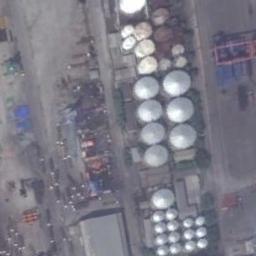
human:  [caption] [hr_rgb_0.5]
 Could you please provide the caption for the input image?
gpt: There are about ten storage tanks here .

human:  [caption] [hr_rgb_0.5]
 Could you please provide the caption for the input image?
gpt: There are several buildings beside the storage tanks .

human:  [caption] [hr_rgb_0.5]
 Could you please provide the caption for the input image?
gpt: There are many neatly arranged storage tanks and many cars in the factory .

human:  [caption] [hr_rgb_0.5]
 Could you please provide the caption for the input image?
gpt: There are many storage tanks on the bare land next to buildings .

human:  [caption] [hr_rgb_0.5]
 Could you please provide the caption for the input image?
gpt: There are some storage tanks of different sizes and some containers .